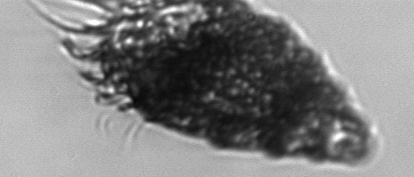
Label: Laboea_strobila